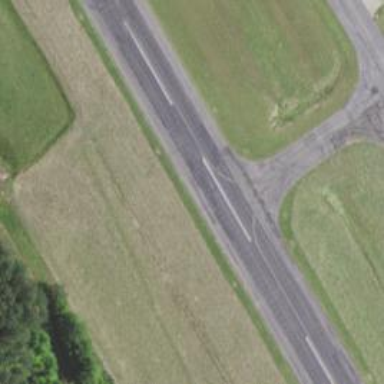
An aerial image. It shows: View of taxiway at the airport.